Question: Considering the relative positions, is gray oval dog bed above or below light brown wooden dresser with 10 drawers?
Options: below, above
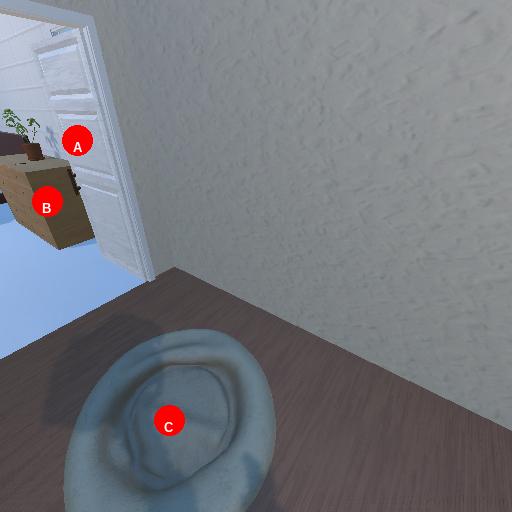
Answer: below